I will show an image sequence of human cooking. I have annotated the images with numbered circles. Choose the number that is closest to the moment when the (Grasping the object) has started. You are a five-time world champion in this game. Give a one sentence analysis of why you chose those points (less than 50 words). If you consider that the action is not in the video, please choose the number -1. Provide your answer at the end in a json file of this format: {"points": []}
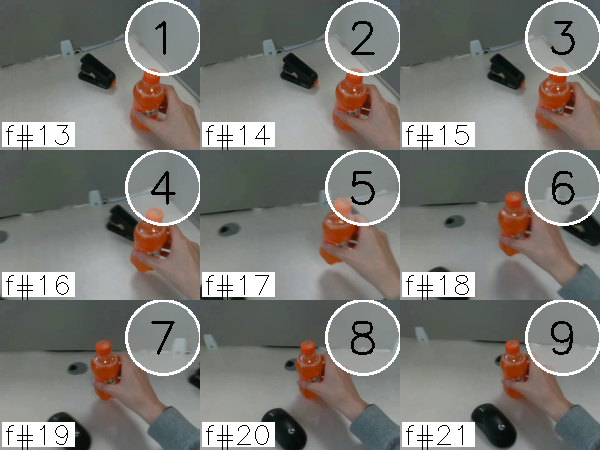
Frame 1 shows the clearest moment of hand-object contact.
{"points": [1]}